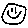
Label: smiley face